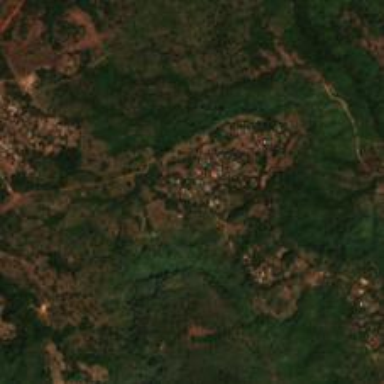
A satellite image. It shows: Small hamlet.